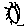
Label: sun